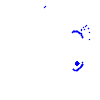
Particle: pion